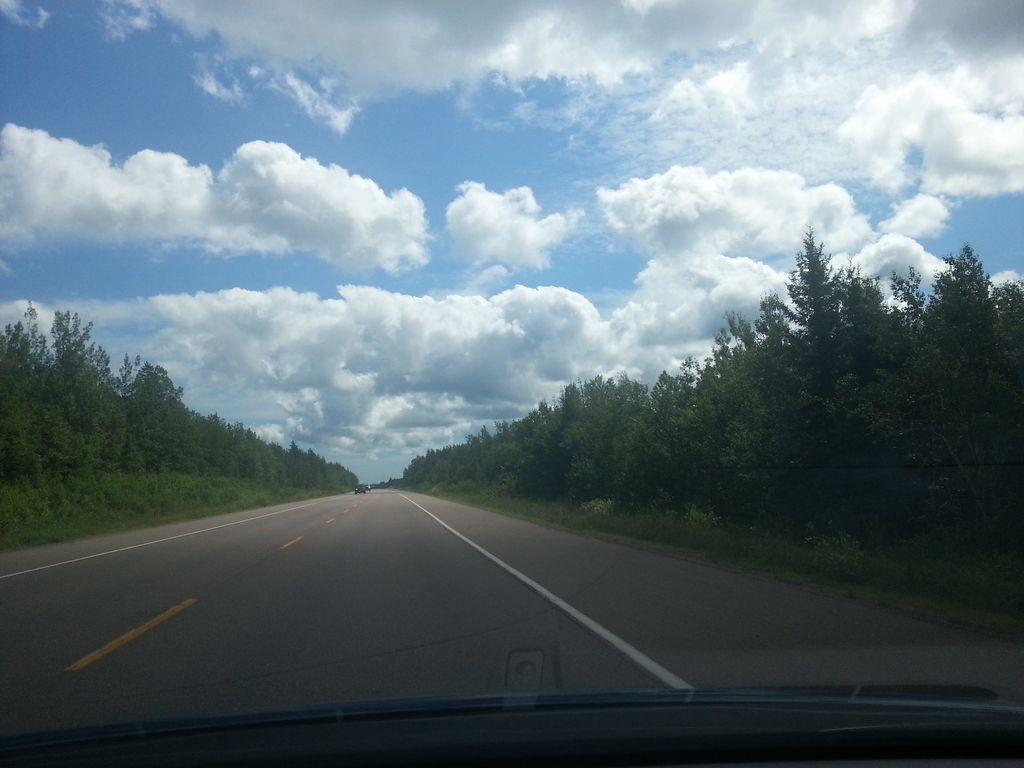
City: charlottetown